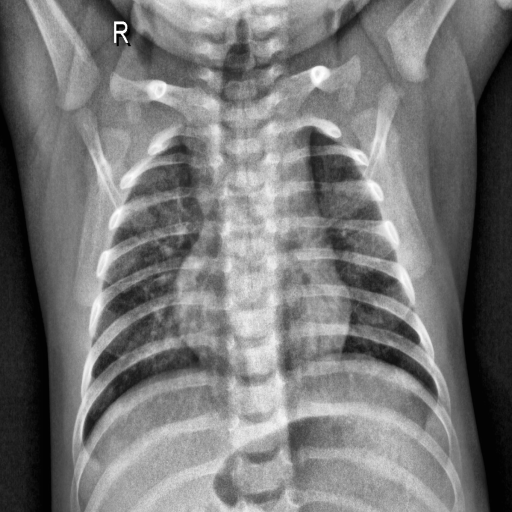
Finding: NORMAL